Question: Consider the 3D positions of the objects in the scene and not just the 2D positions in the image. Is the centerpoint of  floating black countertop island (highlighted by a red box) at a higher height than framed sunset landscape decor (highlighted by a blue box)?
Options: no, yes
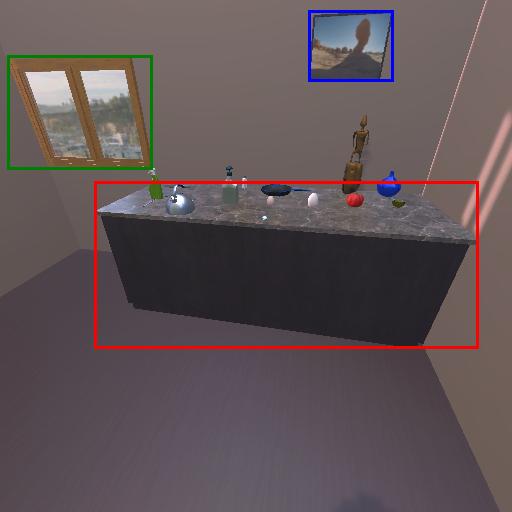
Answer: no